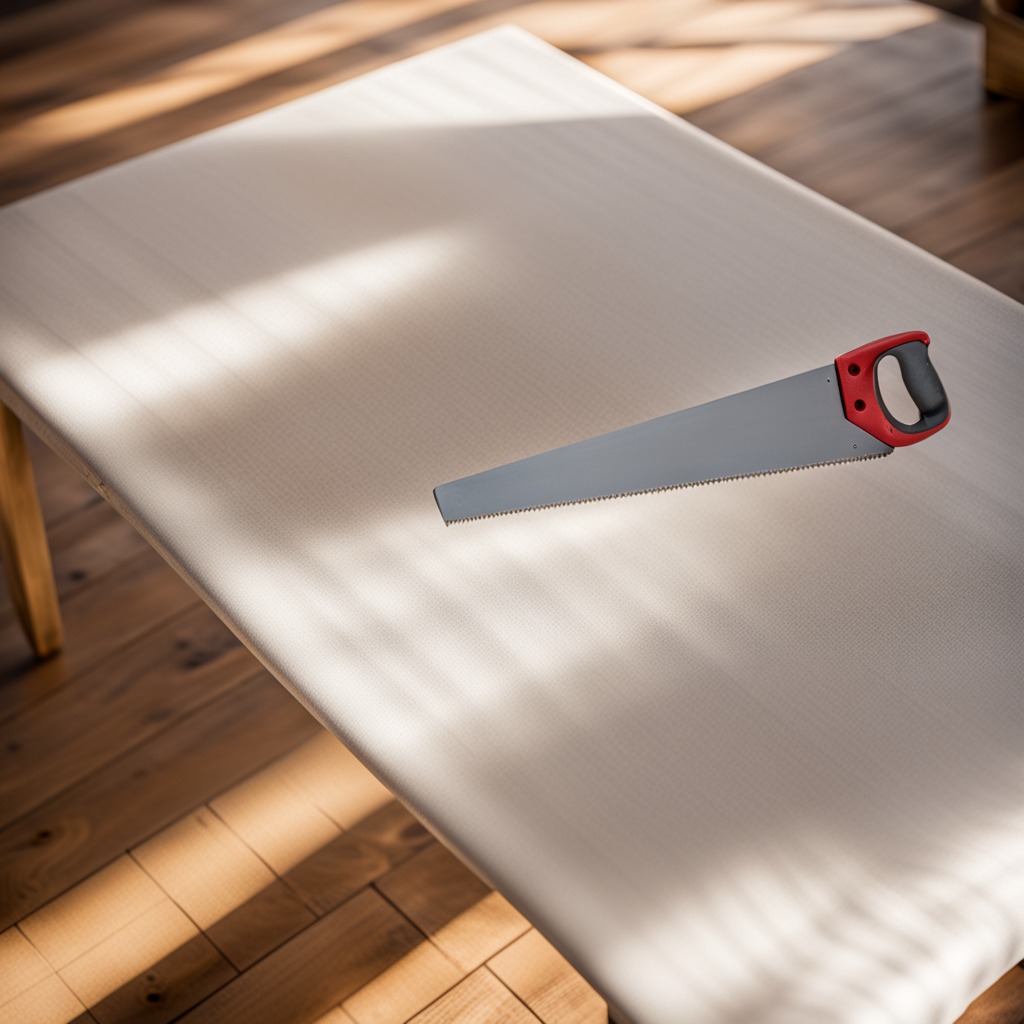
A metal saw lies on a wooden table.